Question: I want to add action items to actionbar sherlock from 'shelock fragment' and need to implement the click listener also. I have used following code for the fragment activity.
'''
import android.os.Bundle;
import android.view.LayoutInflater;
import android.view.View;
import android.view.ViewGroup;
import com.actionbarsherlock.app.SherlockFragment;
import com.actionbarsherlock.view.Menu;
import com.actionbarsherlock.view.MenuInflater;
public class MyTasksFragment extends SherlockFragment {
@Override
public View onCreateView(LayoutInflater inflater, ViewGroup container,Bundle savedInstanceState) {
View view=inflater.inflate(R.layout.mytask_fragment_layout, container, false);
return view;
}
@Override
public void onCreateOptionsMenu( Menu menu, MenuInflater inflater) {
inflater.inflate(R.menu.action_mytask, menu);
}
}
'''
And follwing is the code of 'action_mytask.xml' (ic_action_edit image is also in the drawable folder)
'''
<menu xmlns:android="http://schemas.android.com/apk/res/android" >
<item android:id="@+id/action_task"
android:icon="@drawable/ic_action_edit"
android:title="@string/add_task"
android:showAsAction="ifRoom" />
</menu>
'''
The added icon is not coming to the ABS. Here is the image

I want to know
1. How to add action items for the actionbar sherlock from sherlock fragment ?
2. How to implement click listners for those activities ?
Please help,
Thank you
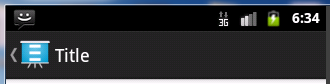
Answer: Override 'onCreate' method and put 'setHasOptionsMenu(true);' in it. It will tell the activity that fragment has it's own option menu. For click listener override 'onOptionsItemSelected' method.